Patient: sex F, age 63
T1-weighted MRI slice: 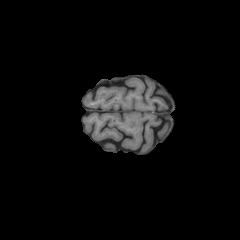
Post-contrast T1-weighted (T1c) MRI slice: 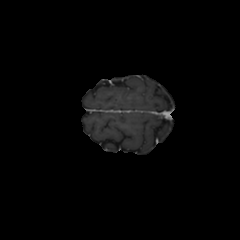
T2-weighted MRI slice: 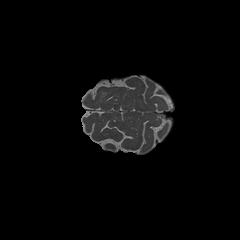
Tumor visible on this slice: no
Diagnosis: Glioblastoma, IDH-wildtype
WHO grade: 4